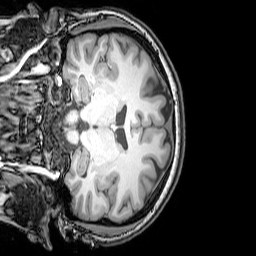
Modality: T1w
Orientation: coronal
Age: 22
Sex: female
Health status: healthy
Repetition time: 0.081 s
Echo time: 0.037 s